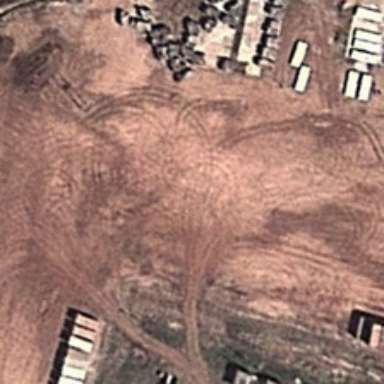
Several buildings are near a large piece of bareland .